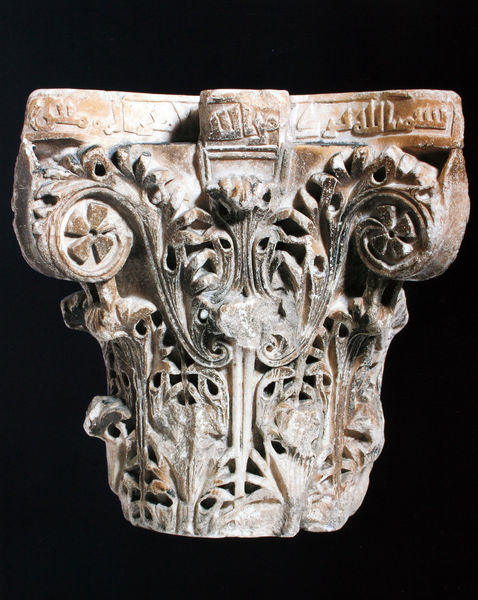
Titel: Säulenkapitell
Standort: Berlin
Institution: Museum für Islamische Kunst
Schlagwörter: blätter, schatten, weiß, ocker, ausschnitt, blumen, braun, licht, marmor, orange, schwarz, säule, zeichen, blüten, beige, muster, ornament, architektur, stein, einsamkeit, blatt, pflanzen, kreis, ranken, skulptur, relief, schrift, vegetation, rand, unruhe, detail, dekor, floral, ornamente, verzierung, schriftzeichen, foto, fotografie, photographie, stern, gebogen, löcher, architrav, kapitell, schnitzerei, photo, fries, arabisch, voluten, farbfoto, ionisch, säulenkapitell, mittelalter, blattwerk, romanik, volute, schnecken, fleurs, gothik, korinthisch, feierlichkeit, durchbrochen, arabesk, aufnahme, fleur, arabesken, spruch, bronze, antique, pierre, kleeblatt, colonne, akanthus, korintisch, arkantus, teil, akanthusblätter, architecture, chapiteau, inscription, rocaille, église, symétrie, hebräisch, kries, antiquité, sculpture, colonnade, verziehrungen, statue, feuilles, bauteil, motifs, grec, arabe, bas relief, rollwerk, chrétien, art, volutes, roman, feuille, übersetzung, socle, oranemnte, argile, gebäudeteil, corinthien, inscriptions, romain, einzelheit, écriture, gemeisselt, blume, pflanze, symboles, strein, verzoerung, arkantusblüten, caligraphie, graver, pierre d'architecture ancienne sculptée, acanthe, greco-romain, corythien, creuxer, torsade, vermischung